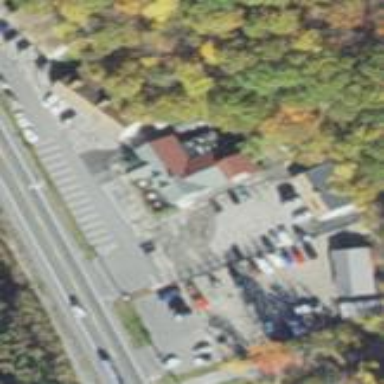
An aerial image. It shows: Retail area.